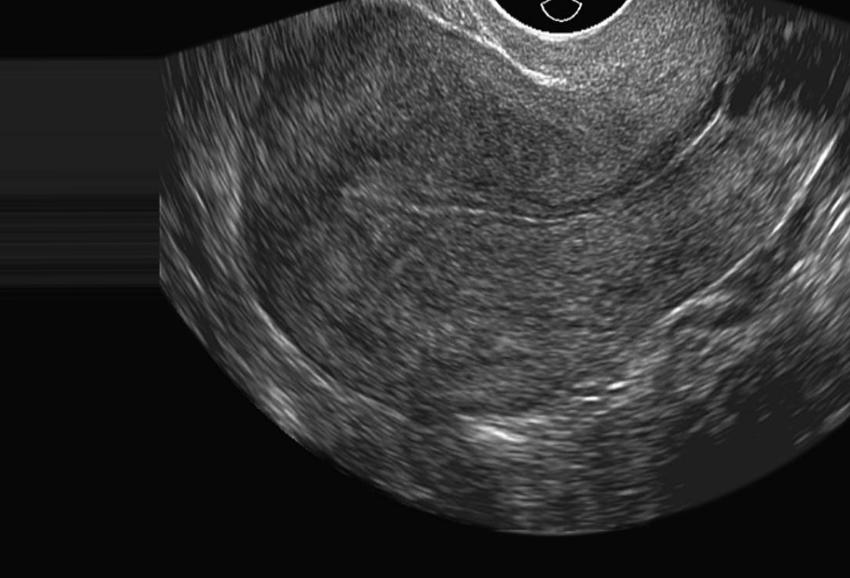
Label: notinfected